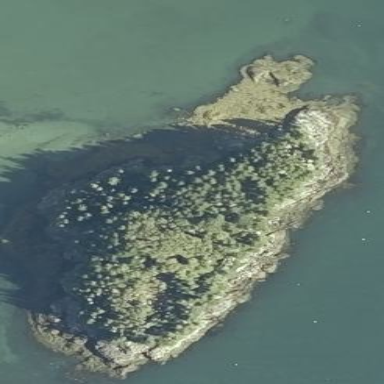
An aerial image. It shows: Island with natural coastline.